Question: I am trying to plot the following function:

The time interval is to be from 0 to 5 seconds using a step size of 0.002.
This is what I have so far...
'''
t = 0:0.002:5;
k = [2; 4; 6; 8];
i = (1/pi) + 0.5*sin(4*t) - (2/pi)*sum((cos(4*k*t))/(k*k-1));
plot(t,i)
'''
It gives me the error:
'''
Error using *
Inner matrix dimensions must agree.
Error in lab1_5 (line 4)
i = (1/pi) + 0.5*sin(4*t) -
(2/pi)*sum((cos(4*k*t))/(k*k-1));
'''
I then tried every use of './' and '.*' but it still gives me the same error. What am I doing wrong?
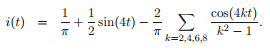
Answer: Change your code to:
'''
t = 0:0.002:5;
k = [2; 4; 6; 8];
i = (1/pi) + 0.5*sin(4*t)
for j=1:4
i = i-(2/pi)*((cos(4*k(j)*t))/(k(j)*k(j)-1));
end
plot(t,i)
'''
The reason is that 'k' is a col-vector (or a 4x1 matrix), so you cannot simply multiply it by 'k*k'. For matrix multiplication, the size of left and right must follow 'n x m' and 'm x p'. In this case, you need to loop multiply every elements of 'k'.